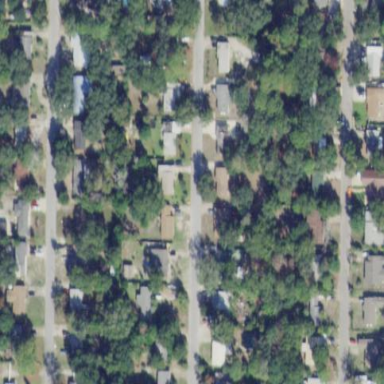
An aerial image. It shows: Residential area consisting of single-family homes.